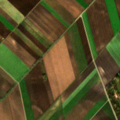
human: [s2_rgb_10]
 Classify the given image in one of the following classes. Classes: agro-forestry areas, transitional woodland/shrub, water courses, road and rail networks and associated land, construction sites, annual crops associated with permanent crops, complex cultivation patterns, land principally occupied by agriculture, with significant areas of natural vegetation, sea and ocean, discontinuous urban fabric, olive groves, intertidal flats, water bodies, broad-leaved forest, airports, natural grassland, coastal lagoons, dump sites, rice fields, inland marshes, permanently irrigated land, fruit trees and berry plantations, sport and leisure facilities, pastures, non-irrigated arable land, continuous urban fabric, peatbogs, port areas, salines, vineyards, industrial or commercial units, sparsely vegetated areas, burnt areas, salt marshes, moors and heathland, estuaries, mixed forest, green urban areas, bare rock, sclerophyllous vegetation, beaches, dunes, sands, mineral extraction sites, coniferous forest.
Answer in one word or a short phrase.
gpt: non-irrigated arable land